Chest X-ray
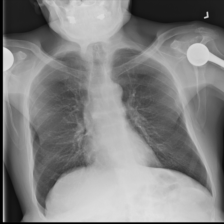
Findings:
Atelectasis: negative
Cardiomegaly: negative
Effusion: negative
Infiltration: negative
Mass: negative
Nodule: negative
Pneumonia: negative
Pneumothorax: negative
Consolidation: negative
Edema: negative
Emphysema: negative
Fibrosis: negative
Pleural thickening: negative
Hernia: negative